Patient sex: M
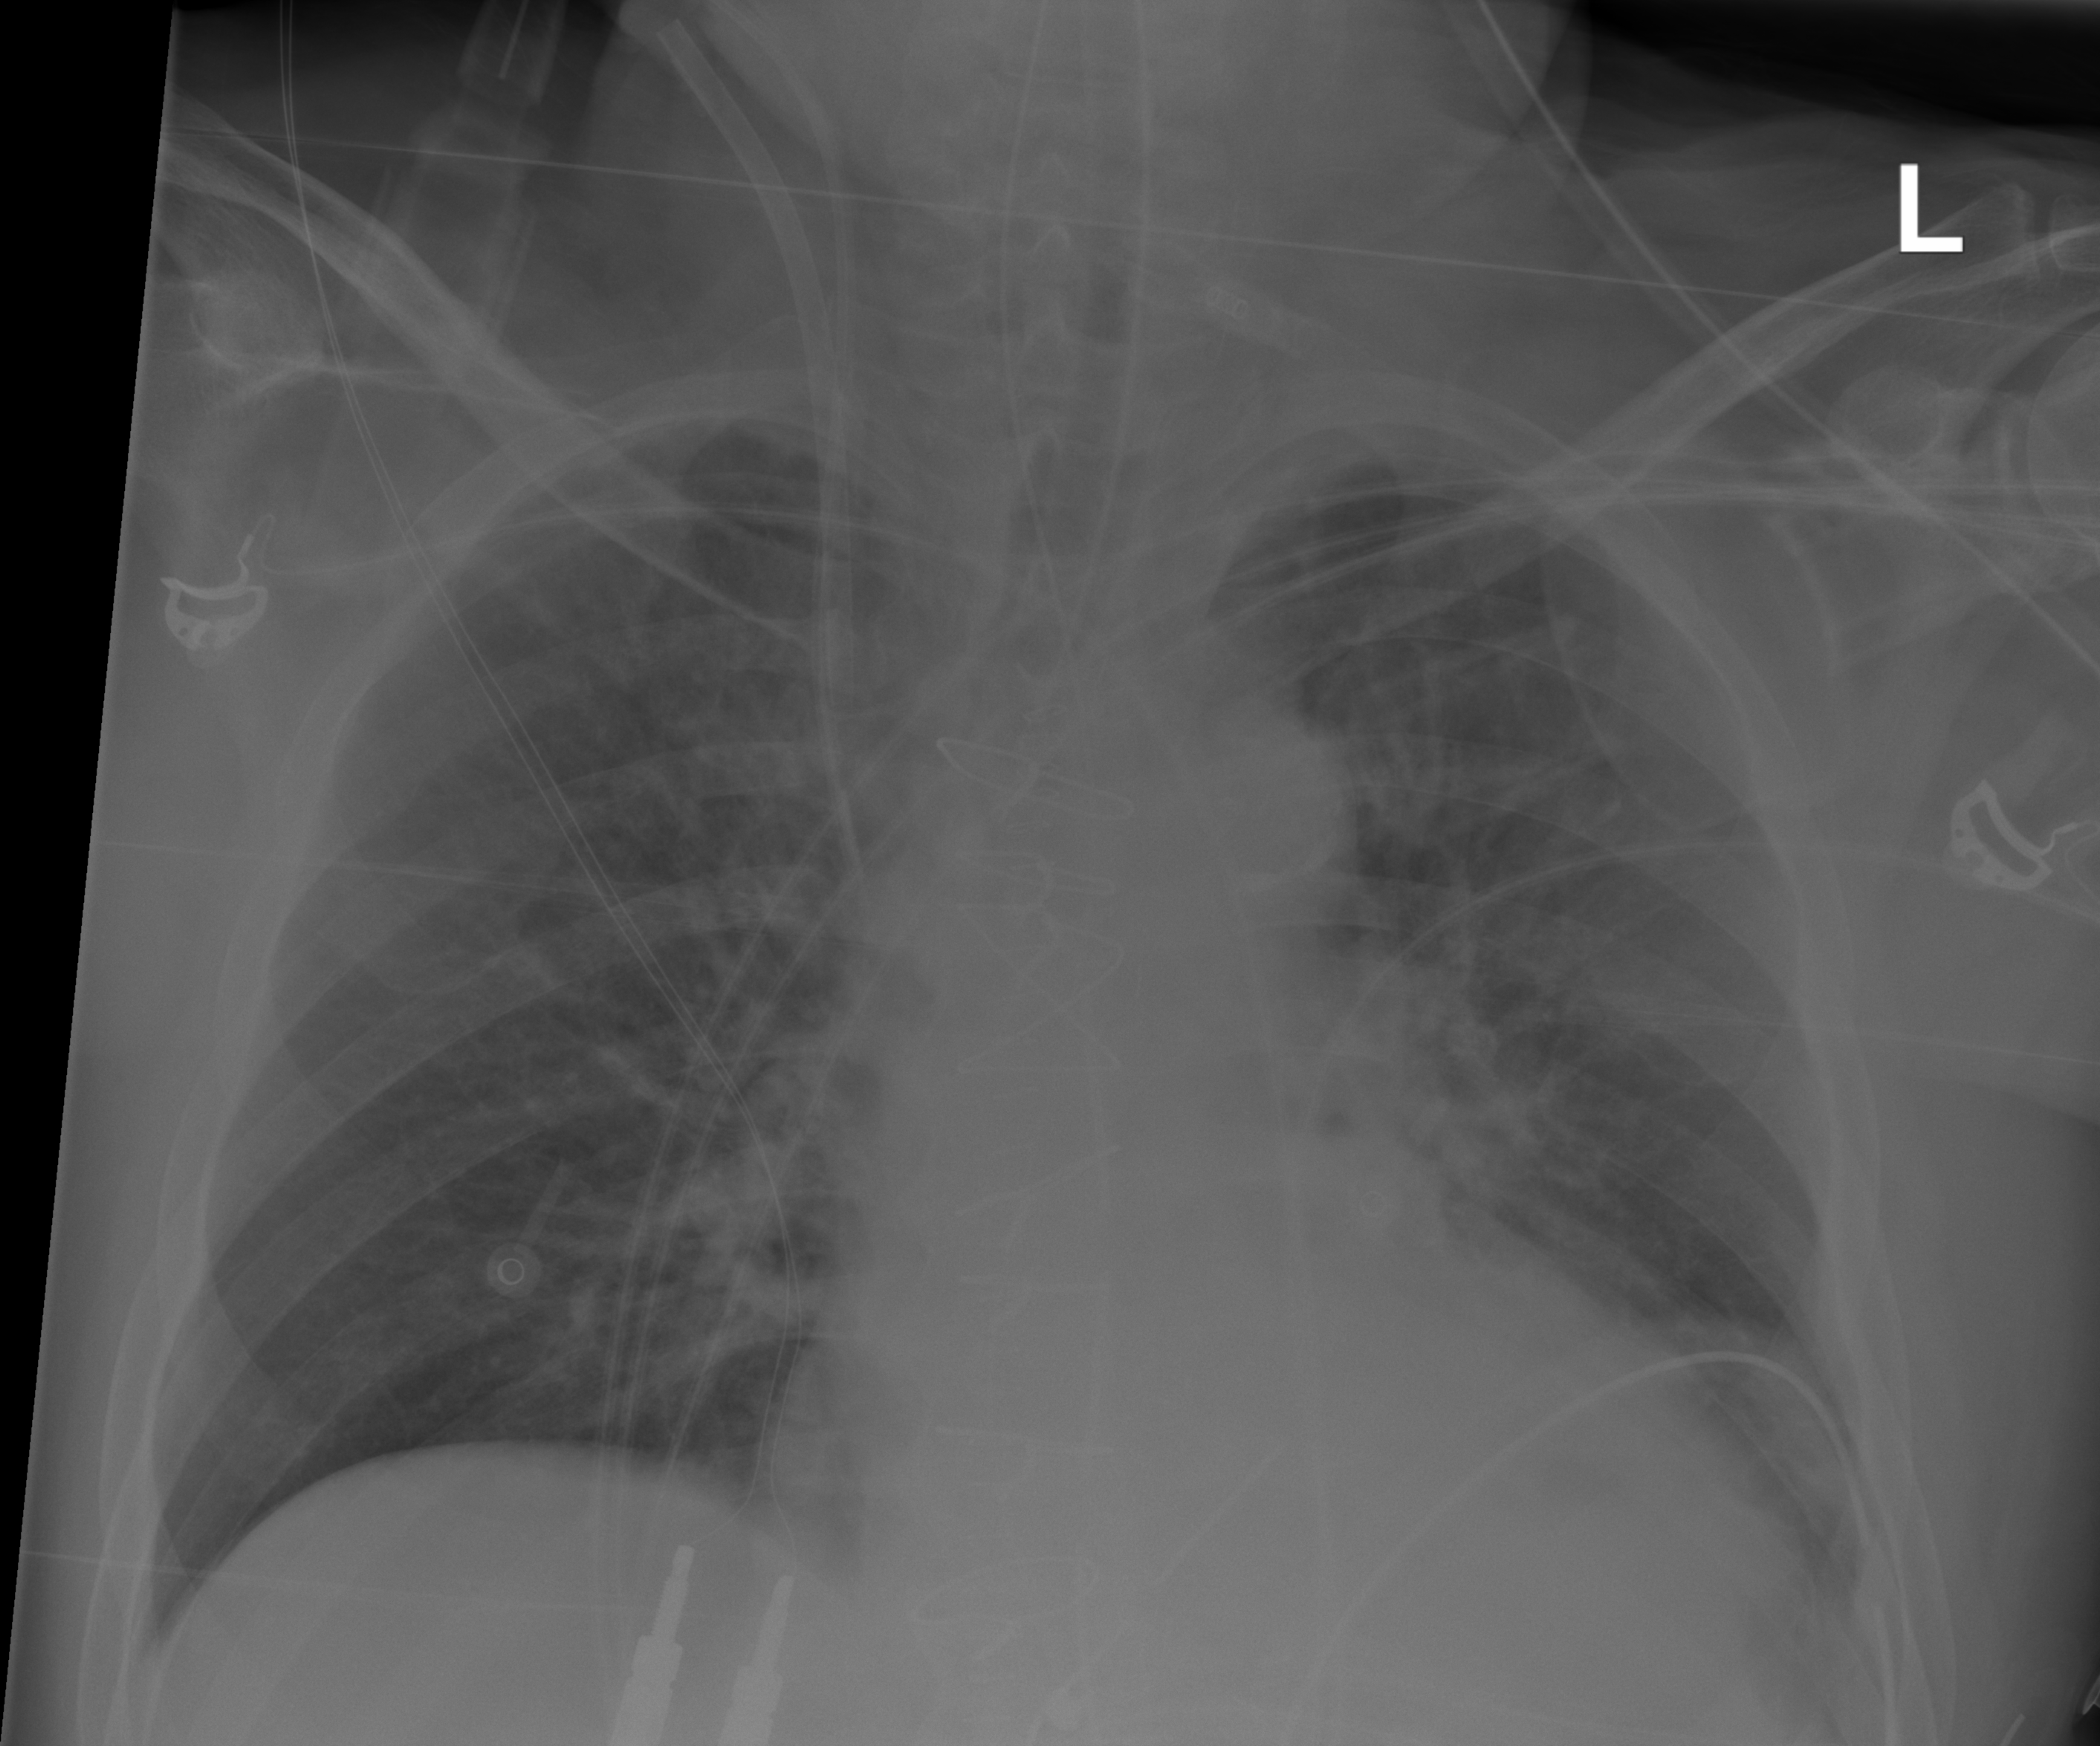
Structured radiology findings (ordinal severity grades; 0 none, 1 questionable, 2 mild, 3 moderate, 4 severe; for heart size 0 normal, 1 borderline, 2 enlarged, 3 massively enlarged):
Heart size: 2
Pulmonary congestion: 2
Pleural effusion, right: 0
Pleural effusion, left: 2
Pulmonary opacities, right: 0
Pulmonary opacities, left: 0
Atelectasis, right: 0
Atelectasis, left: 2